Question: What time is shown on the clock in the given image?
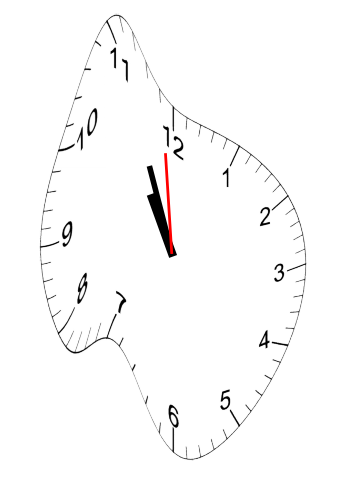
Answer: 10:55:59